Chest X-ray. View position: AP
Patient age: 24
Patient sex: F
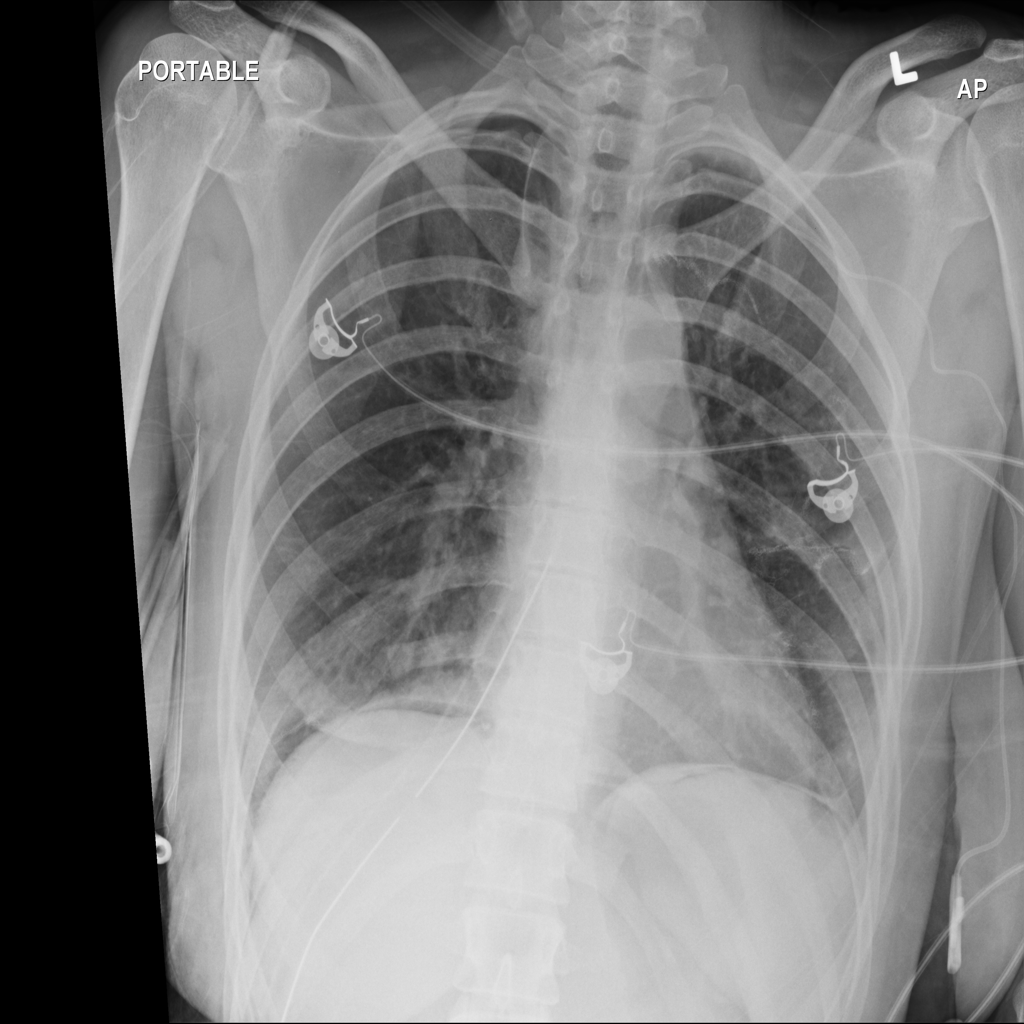
Finding: Pneumothorax